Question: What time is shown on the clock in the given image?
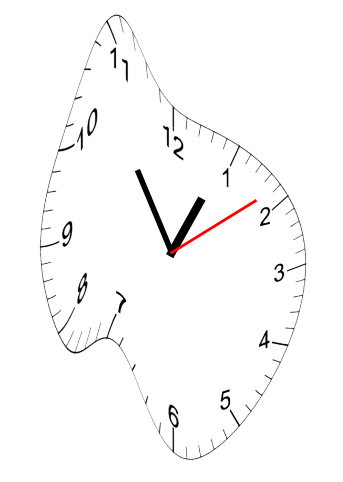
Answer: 12:54:09